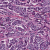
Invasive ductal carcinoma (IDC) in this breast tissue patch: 1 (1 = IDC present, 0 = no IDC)